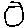
Label: moon